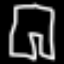
Label: pants